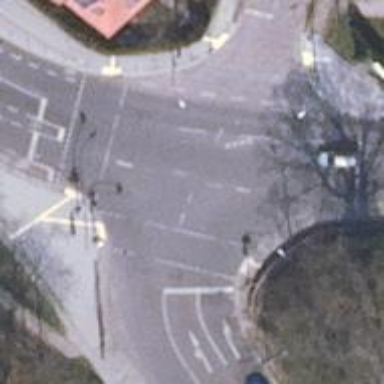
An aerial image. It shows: Crossing equipped with traffic signals for signaling.